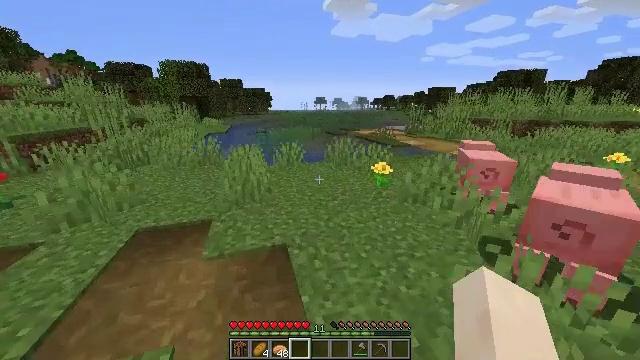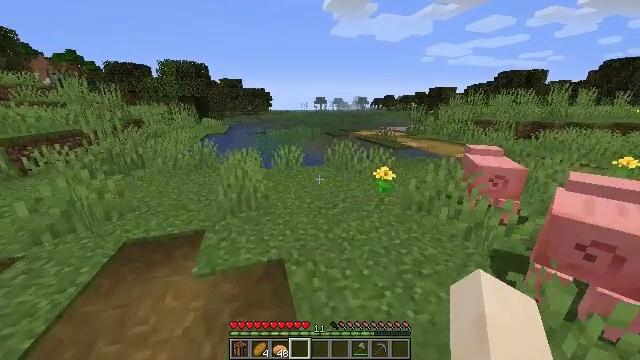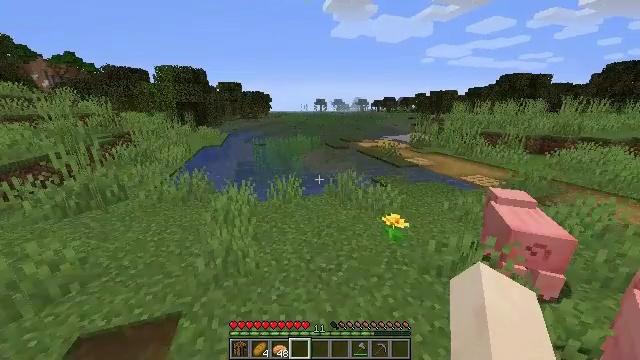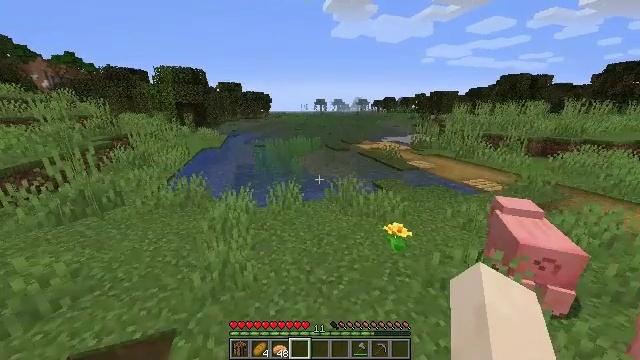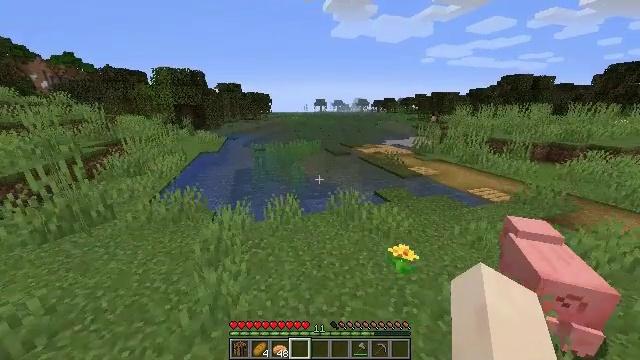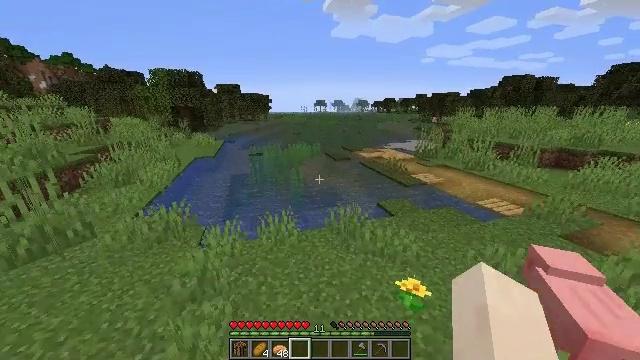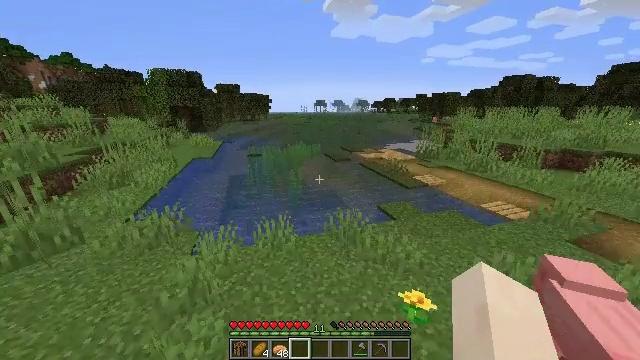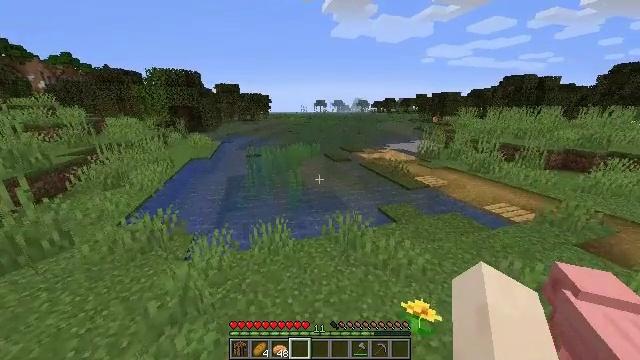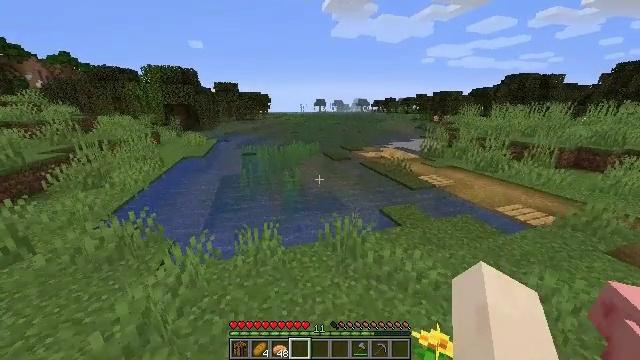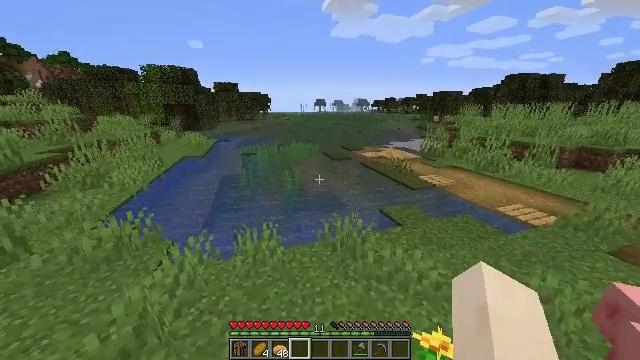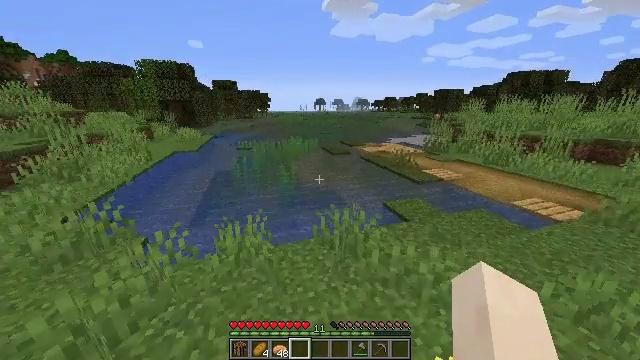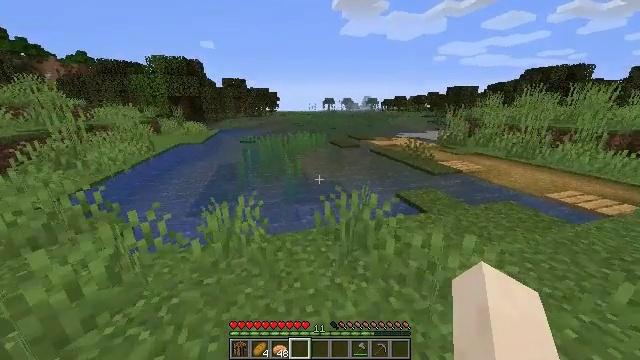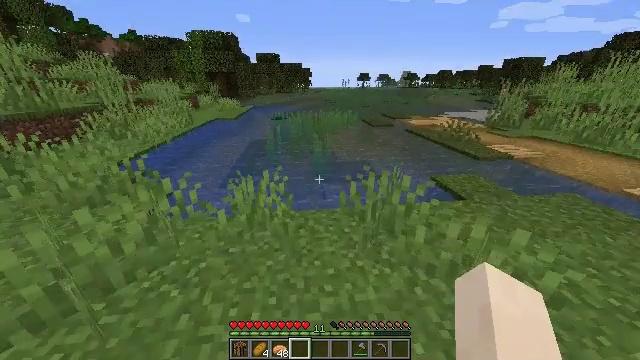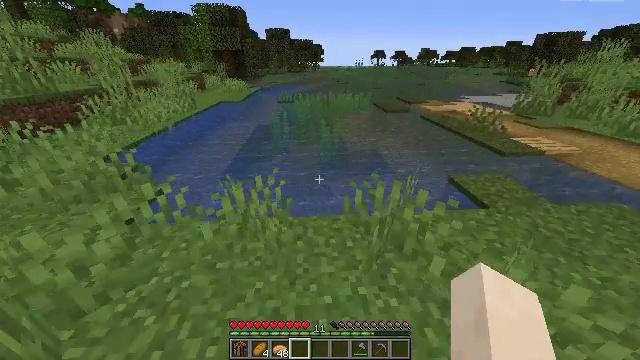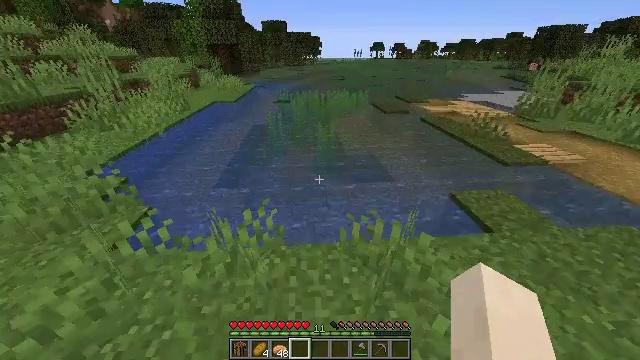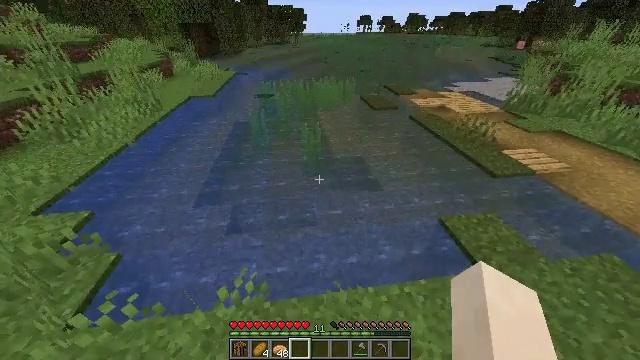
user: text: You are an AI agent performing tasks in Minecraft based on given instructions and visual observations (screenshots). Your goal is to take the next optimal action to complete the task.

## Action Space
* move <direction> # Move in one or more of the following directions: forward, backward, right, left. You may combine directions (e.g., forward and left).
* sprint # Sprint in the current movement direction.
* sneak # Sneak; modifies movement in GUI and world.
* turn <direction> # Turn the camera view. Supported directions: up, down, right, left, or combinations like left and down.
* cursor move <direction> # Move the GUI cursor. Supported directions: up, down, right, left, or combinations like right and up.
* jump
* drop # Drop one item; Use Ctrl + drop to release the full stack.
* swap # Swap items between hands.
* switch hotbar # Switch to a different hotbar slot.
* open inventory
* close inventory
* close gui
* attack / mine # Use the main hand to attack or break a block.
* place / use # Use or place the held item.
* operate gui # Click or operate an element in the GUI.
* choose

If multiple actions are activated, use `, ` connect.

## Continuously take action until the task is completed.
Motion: motion action
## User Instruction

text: Attack the clay block to obtain it.
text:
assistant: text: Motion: move forward, sprint, jump
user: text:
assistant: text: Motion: move forward, sprint, jump
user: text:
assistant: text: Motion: move forward, sprint, jump
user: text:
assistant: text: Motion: move forward and move right, sprint, jump
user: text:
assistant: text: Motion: move forward and move right, sprint, jump
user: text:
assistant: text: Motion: move forward and move right, sprint, jump
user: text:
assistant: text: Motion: move forward and move right, sprint, jump
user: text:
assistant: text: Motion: move forward, sprint, jump
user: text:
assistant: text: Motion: move forward, sprint, jump
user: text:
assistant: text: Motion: move forward, sprint, jump
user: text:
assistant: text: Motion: move forward, sprint, turn left, jump
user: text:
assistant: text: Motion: move forward, sprint, turn left and down, jump
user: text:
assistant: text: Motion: move forward, sprint, turn left and down, jump
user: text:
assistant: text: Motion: move forward, sprint, turn down, jump
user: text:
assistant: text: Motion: move forward and move right, sprint, turn right and down, jump
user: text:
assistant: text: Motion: move forward and move right, sprint, turn right and down, jump
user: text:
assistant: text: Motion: move forward and move right, sprint, turn right and down
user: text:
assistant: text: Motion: move forward and move right, sprint, turn down
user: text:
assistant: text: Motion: move forward and move right, sprint, turn right and down
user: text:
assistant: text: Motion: move forward and move right, sprint, turn right and down
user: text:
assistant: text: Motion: move forward and move right, sprint, turn right and down
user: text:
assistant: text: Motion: move forward and move right, turn right
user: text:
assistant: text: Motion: move forward and move right, turn right and up
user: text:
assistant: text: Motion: move forward and move right, turn right and up
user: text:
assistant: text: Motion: move forward and move right
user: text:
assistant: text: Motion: move forward and move right
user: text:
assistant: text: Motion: move forward and move right
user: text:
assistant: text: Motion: move forward and move right
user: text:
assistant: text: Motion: move forward and move right, turn up
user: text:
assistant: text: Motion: move forward and move right, turn left and up